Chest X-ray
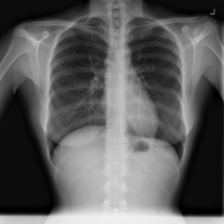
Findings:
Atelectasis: negative
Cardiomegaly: negative
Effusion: negative
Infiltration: positive
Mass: negative
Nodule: negative
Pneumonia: negative
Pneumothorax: negative
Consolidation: negative
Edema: negative
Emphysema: negative
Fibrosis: negative
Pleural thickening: negative
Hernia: negative